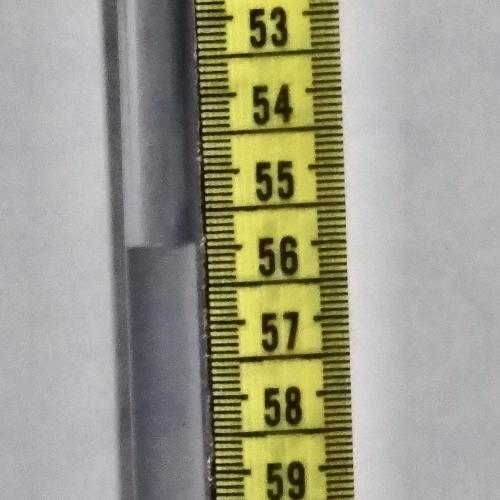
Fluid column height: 55.9 cm